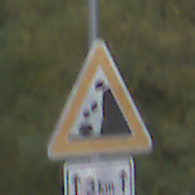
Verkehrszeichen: SteinschlagRechts
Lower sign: LaengeEinerStrecke2
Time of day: Midday
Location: Outdoor (Suburban)
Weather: Overcast
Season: NotSpecified
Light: Natural